Question: I can't read or write any Russian text in a program written on Qt. All labels on Russian are blank, typing Cyrillic letters in QLineEdit has no effect.
Note all other programs works with Russian fine, even Qt Creator itself. In form design mode all labels are OK, but they disappear when I run a program.
Also Qt Linguist doesn't show Russian text
Image below shows a test program: Second line label contains Russian text, and QLineEdit at end too.

I tried 'qtconfig'. It works, font changes, but no Russian letters appeared
Configuration:
'''
resu@resu-desktop ~ $ cat /proc/version
Linux version 3.13.0-24-generic (buildd@batsu) (gcc version 4.8.2 (Ubuntu
4.8.2-19ubuntu1) ) #47-Ubuntu SMP Fri May 2 23:30:00 UTC 2014
'''
'/etc/lsb-release':
'''
DISTRIB_ID=LinuxMint
DISTRIB_RELEASE=17
DISTRIB_CODENAME=qiana
DISTRIB_DESCRIPTION="Linux Mint 17 Qiana"
'''
Qt: 4.8.6
'.qmake.cache':
'''
CONFIG += debug largefile stl precompile_header mmx 3dnow sse sse2
sse3 ssse3 sse4_1 sse4_2 avx dylib create_prl link_prl depend_includepath
fix_output_dirs QTDIR_build
'''
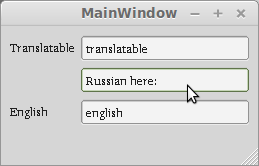
Answer: I added 'QFontDialog' and found that Qt has only ten ugly raster fonts, with 'Bitstream Character' as default. <URL>.
First './configure' attempt reported a problem
'''
QTextCodec: using KOI8-R, probe failed (e0 ce ru)
'''
and <URL> topic helped me:
'''
$ localedef --no-archive -c -f KOI8-R -i ru_RU ru_RU.KOI8-R
'''
My final script to build is:
'''
sudo apt-get install libfontconfig1-dev libfreetype6-devlibx11-dev libxcursor-dev libxext-dev libxfixes-dev libxft-devlibxi-dev libxrandr-dev libxrender-dev
localedef --no-archive -c -f KOI8-R -i ru_RU ru_RU.KOI8-R
./configure -debug -opensource -shared -qt-sql-psql -nomake demos-nomake examples -gtkstyle -xrender -xrandr -xcursor -xfixes -fontconfig
make
sudo make install
'''